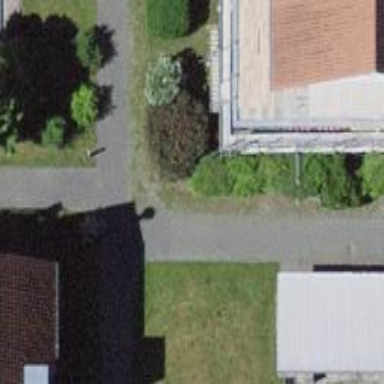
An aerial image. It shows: Path with 30% paving stones surface.